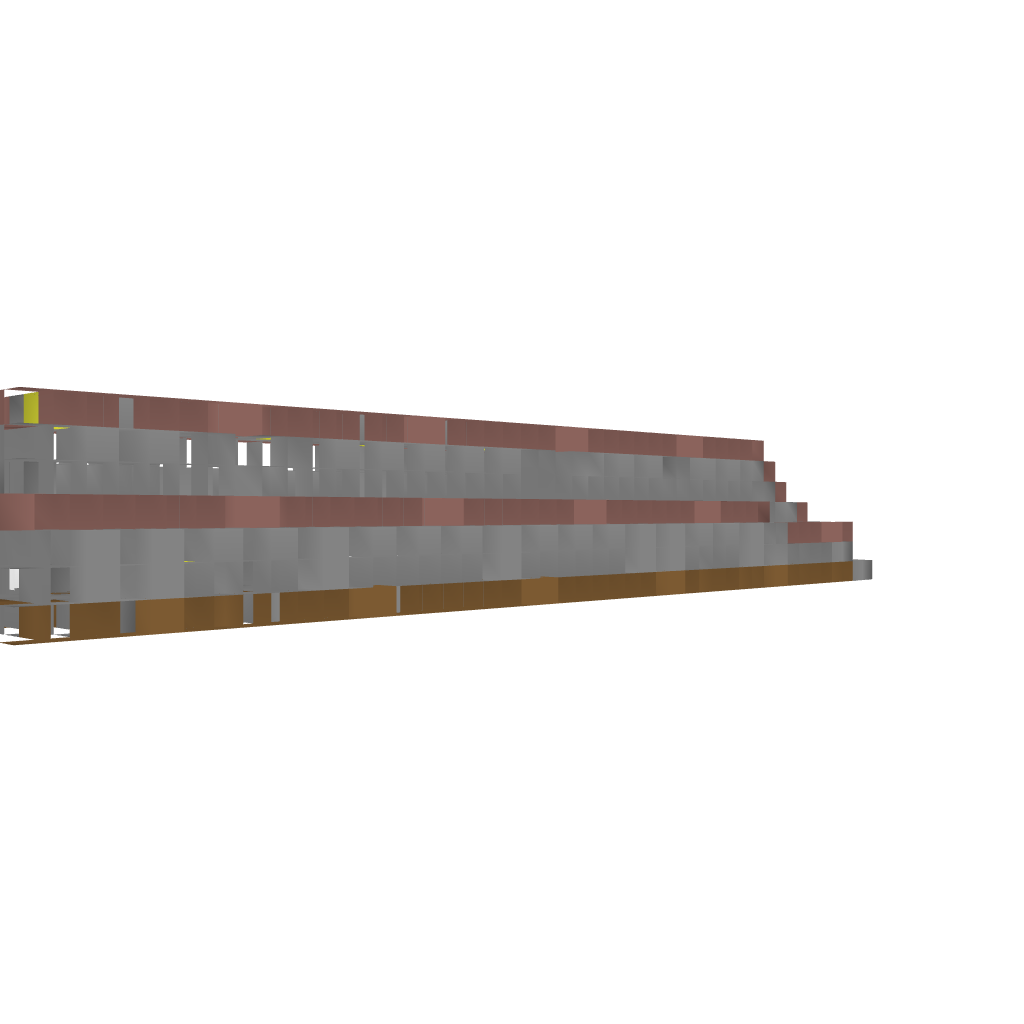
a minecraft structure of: Funky Furnaces bad low quality